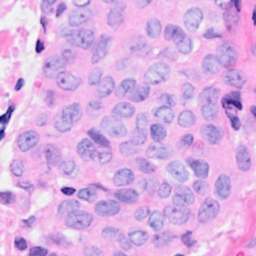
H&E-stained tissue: Breast